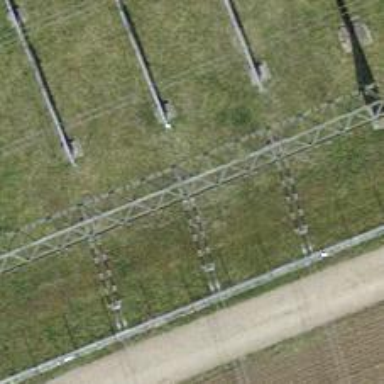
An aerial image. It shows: Power line with three cables leading to substation.